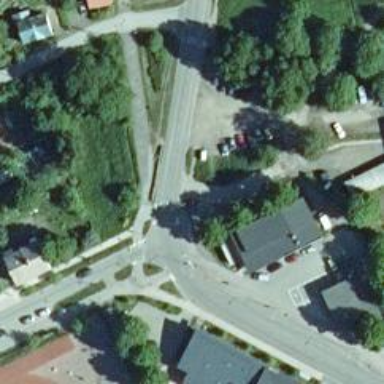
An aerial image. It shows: Informal crossing.